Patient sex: F
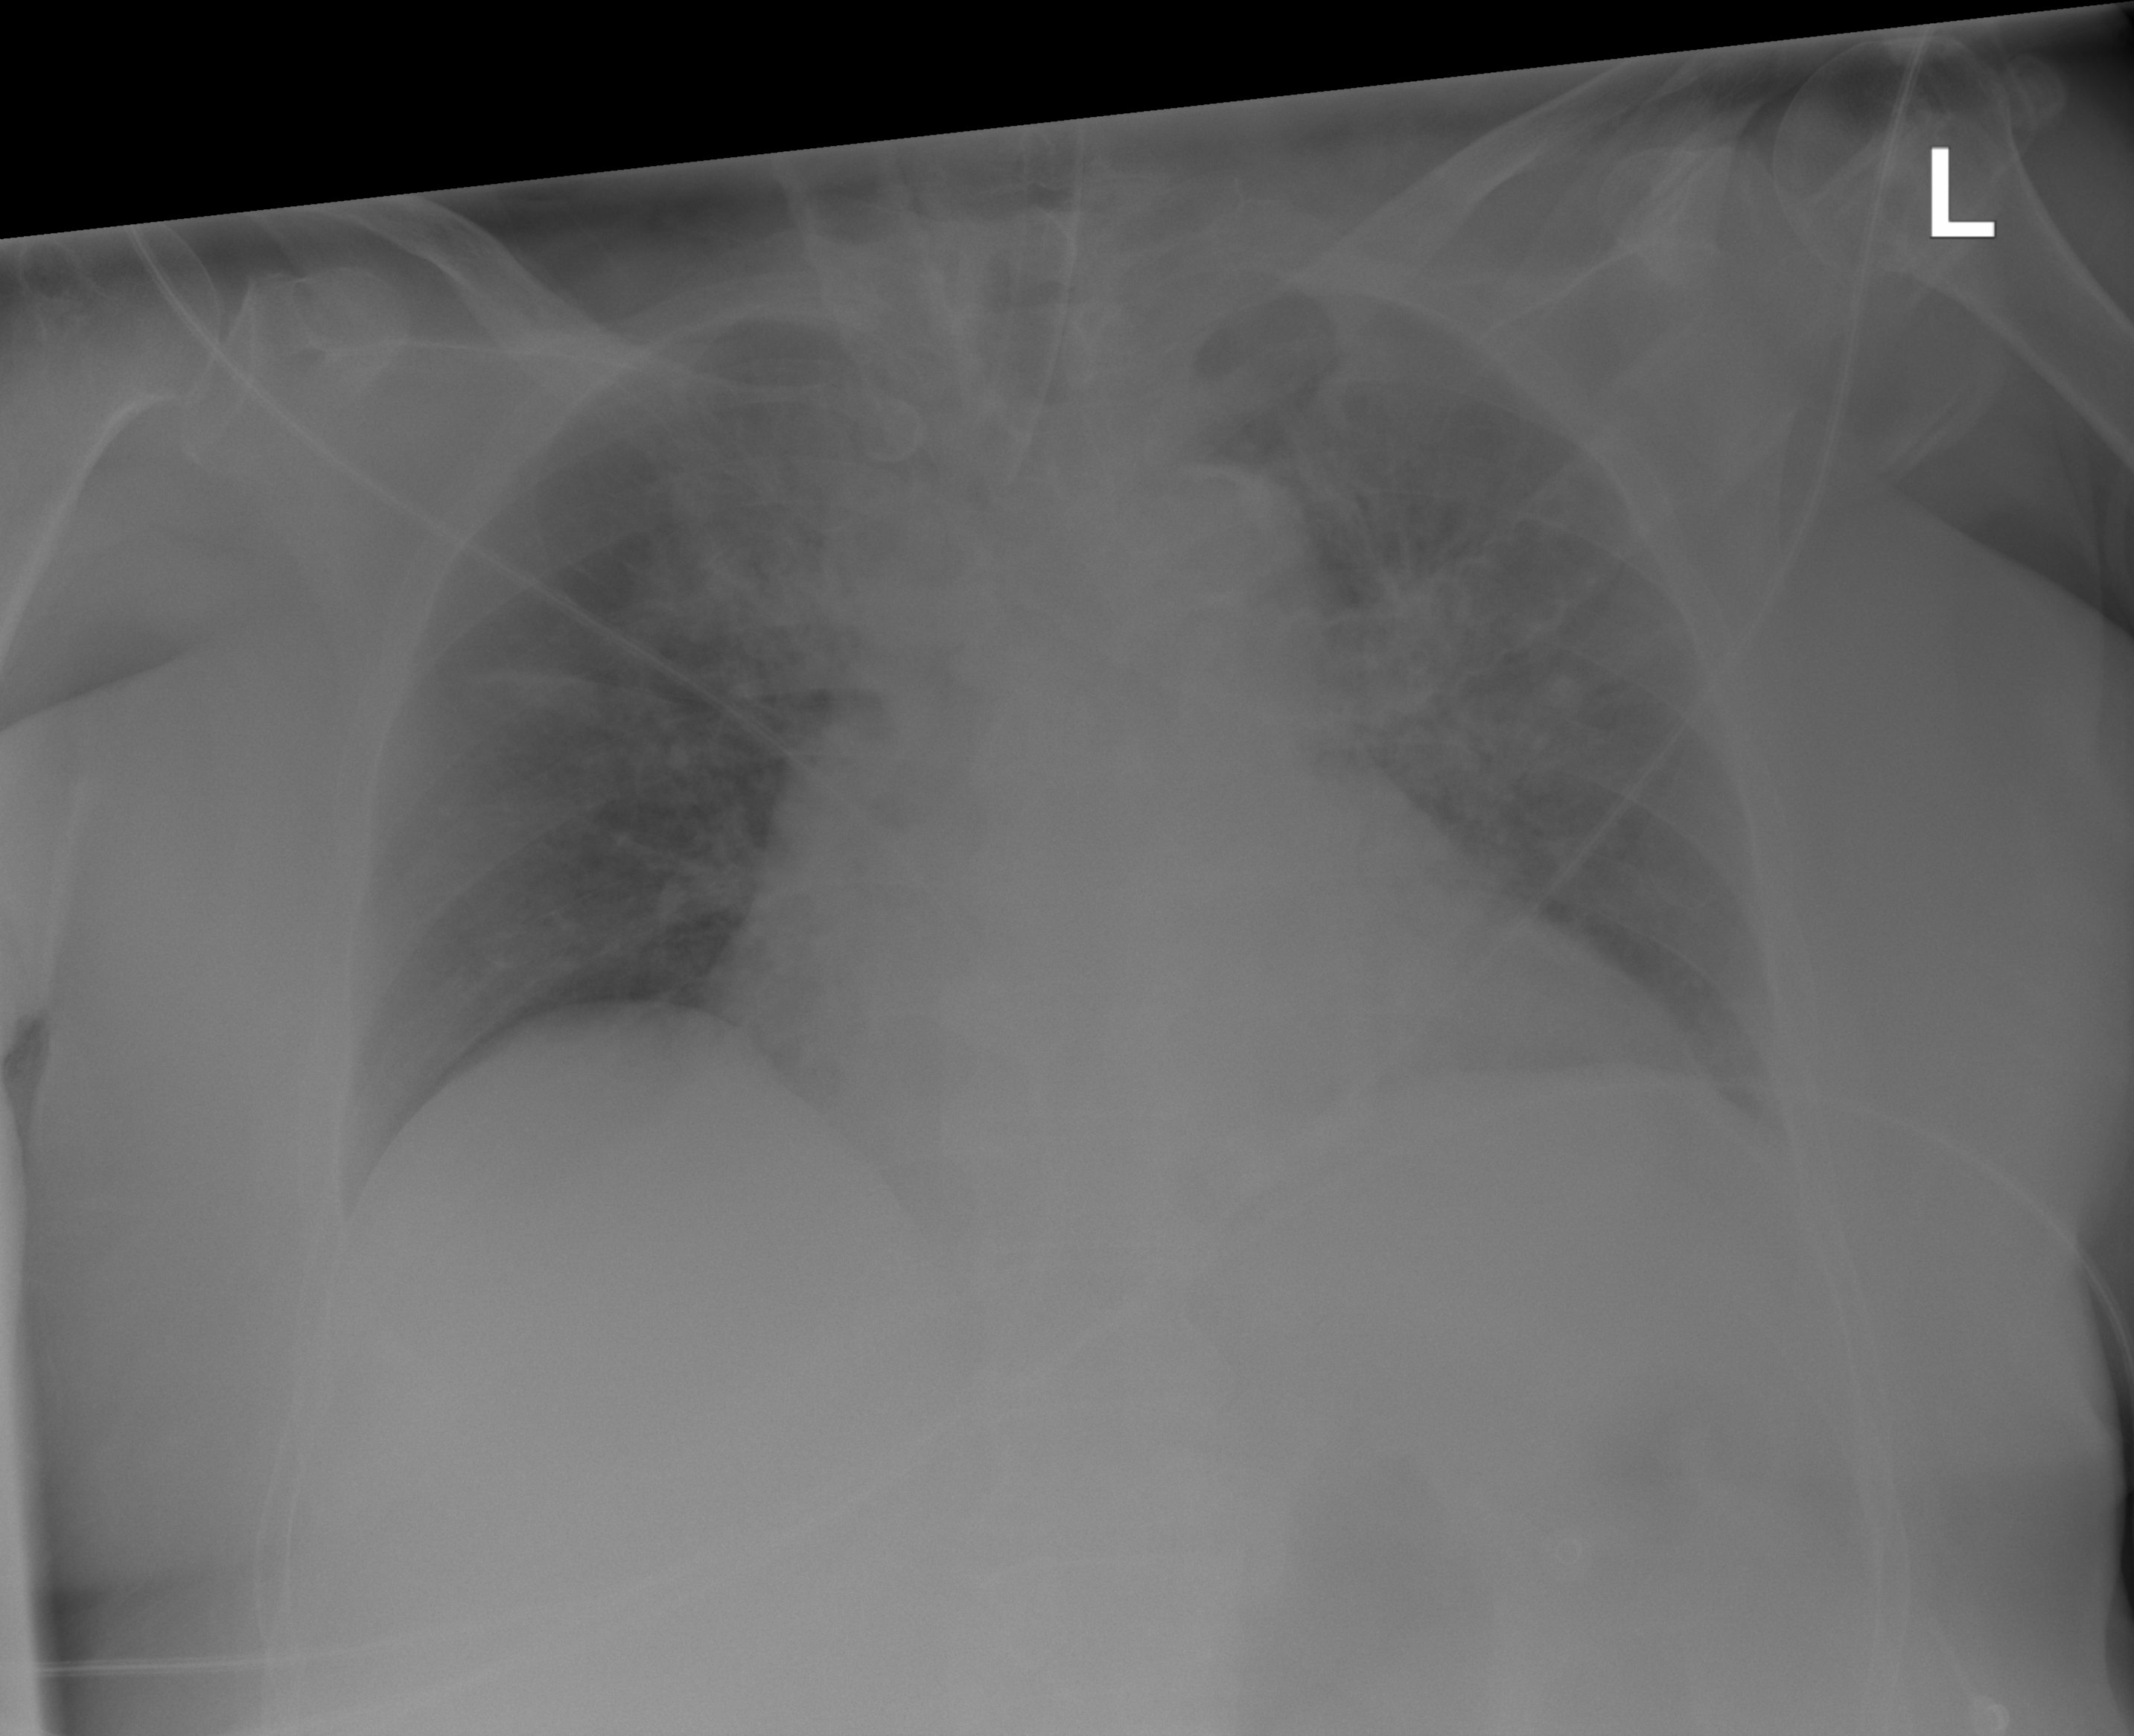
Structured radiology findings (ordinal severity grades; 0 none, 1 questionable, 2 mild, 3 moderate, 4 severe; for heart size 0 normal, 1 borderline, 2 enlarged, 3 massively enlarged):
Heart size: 2
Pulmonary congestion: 0
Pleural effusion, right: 0
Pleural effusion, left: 0
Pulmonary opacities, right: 2
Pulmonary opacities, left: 0
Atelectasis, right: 2
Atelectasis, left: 0